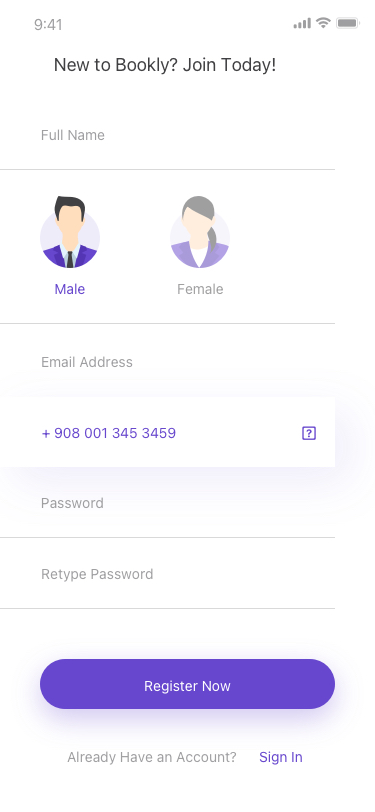
Text in this UI design:
New to Bookly? Join Today!
Full Name
+ 908 001 345 3459

Email Address
Password
Retype Password
Male
Female
Register Now
Already Have an Account?
Sign In